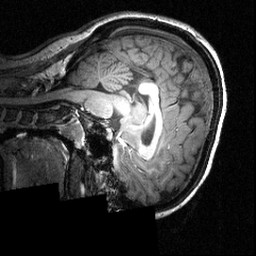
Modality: T1w
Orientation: sagittal
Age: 21
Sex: female
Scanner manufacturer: siemens
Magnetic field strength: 3.951 T
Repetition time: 1.5 s
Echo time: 0.00335 s